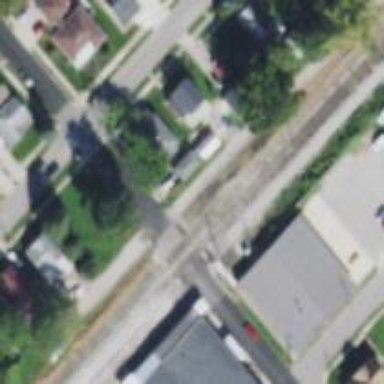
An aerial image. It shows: Railway level crossing.